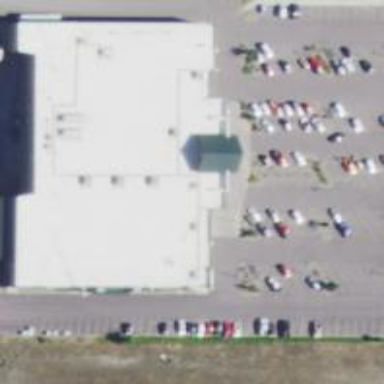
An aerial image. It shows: Building that houses supermarket.